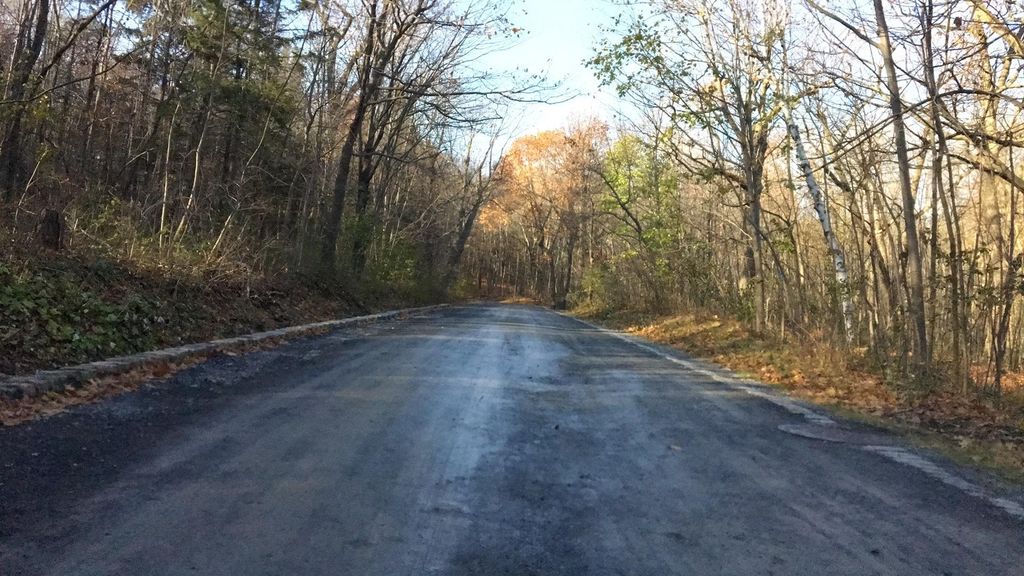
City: montreal